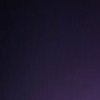
Label: space